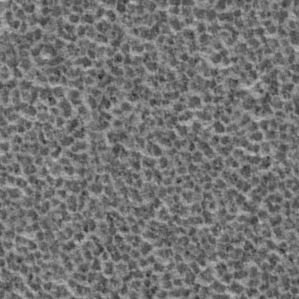
Label: frost